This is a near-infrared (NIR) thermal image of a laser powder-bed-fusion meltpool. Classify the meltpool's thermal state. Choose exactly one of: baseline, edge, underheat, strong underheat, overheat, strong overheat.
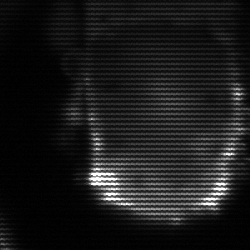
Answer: baseline